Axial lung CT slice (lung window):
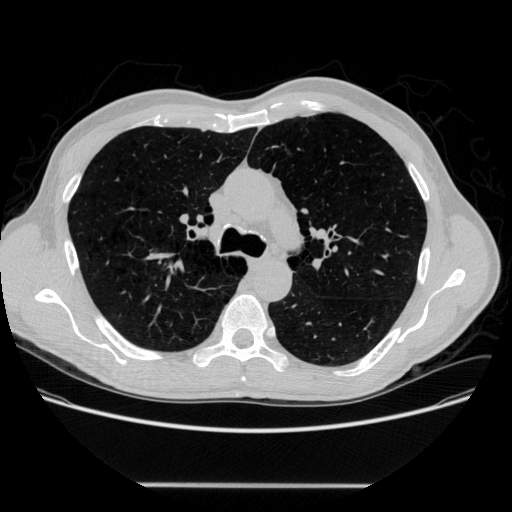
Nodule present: no